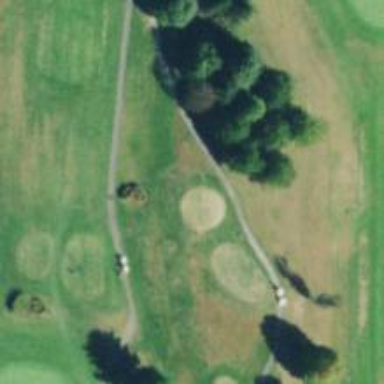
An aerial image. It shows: Grass area designated as golf tee.